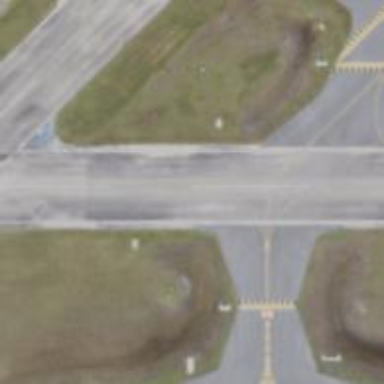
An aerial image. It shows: View of taxiway at the airport.